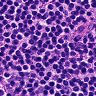
Metastatic tissue present: no